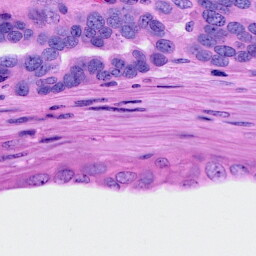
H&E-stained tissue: Ovarian